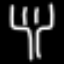
Label: fork